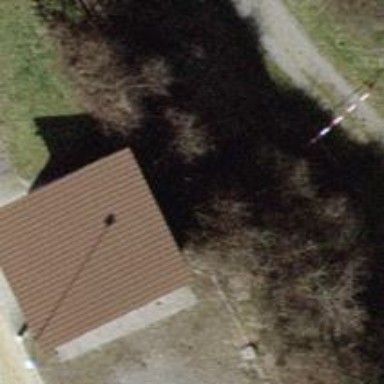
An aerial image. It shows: View of roof of building.